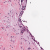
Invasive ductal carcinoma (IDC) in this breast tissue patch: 0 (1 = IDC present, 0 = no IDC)